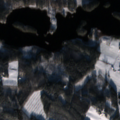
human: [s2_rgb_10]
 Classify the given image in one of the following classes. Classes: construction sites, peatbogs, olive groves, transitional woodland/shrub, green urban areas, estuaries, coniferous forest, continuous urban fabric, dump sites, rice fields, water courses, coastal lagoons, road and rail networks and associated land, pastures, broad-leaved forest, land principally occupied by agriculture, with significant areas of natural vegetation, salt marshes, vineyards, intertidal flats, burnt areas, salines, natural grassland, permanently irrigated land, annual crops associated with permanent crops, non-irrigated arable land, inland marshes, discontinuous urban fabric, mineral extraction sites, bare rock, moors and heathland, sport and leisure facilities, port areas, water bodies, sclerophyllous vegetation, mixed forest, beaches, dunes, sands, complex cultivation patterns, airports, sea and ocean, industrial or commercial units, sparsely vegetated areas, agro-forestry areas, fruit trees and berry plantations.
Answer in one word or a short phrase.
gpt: land principally occupied by agriculture, with significant areas of natural vegetation, coniferous forest, mixed forest, water bodies